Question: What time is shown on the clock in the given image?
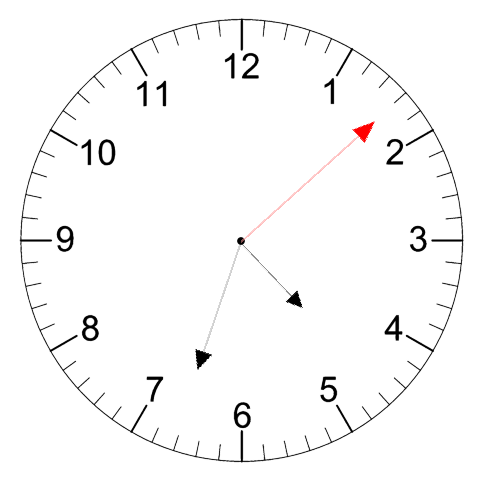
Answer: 04:33:08